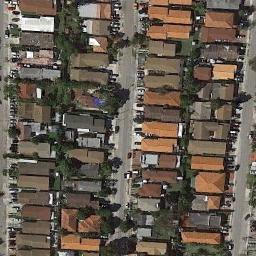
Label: dense_residential